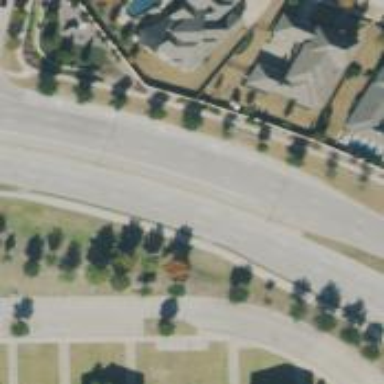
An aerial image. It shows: Primary highway with separate sidewalk.